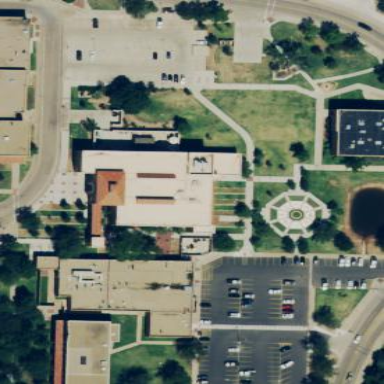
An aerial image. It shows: University building.